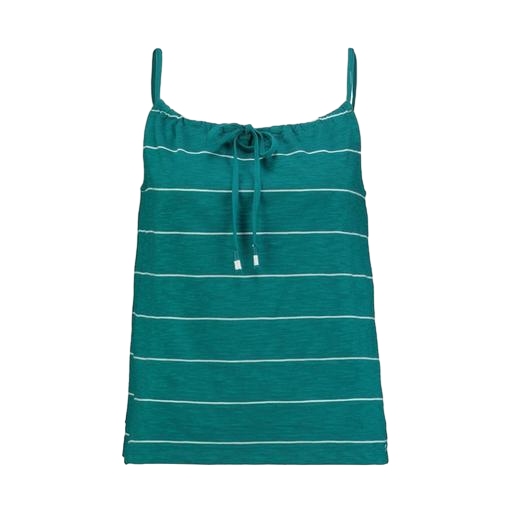
green women's cami, teal tank top, green women's thea tank, white background